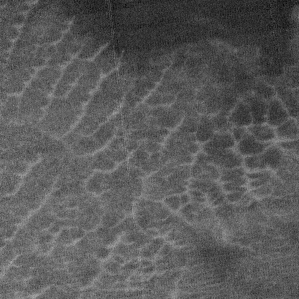
Label: frost